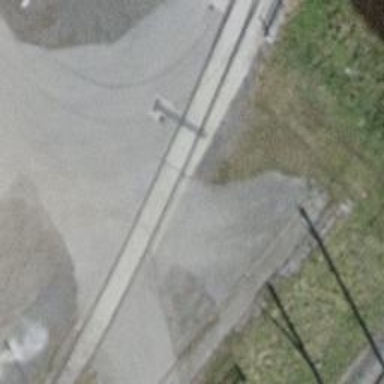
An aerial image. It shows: Railway switch.